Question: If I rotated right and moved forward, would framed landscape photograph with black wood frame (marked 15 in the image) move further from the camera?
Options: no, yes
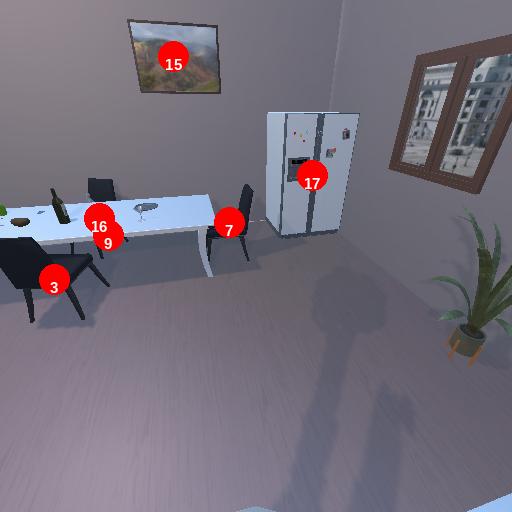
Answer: no